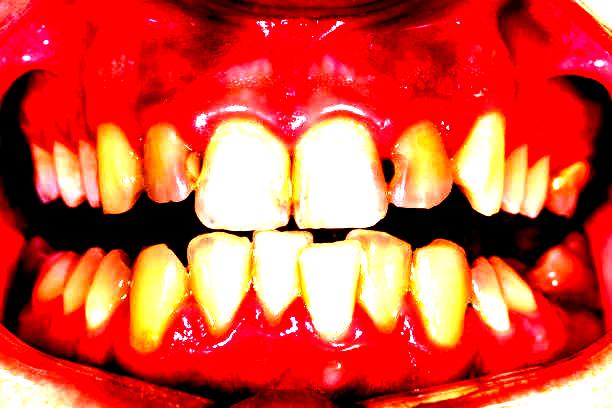
Condition: Gingivitis